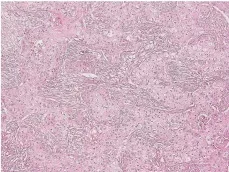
Cancer cells formed nests and exhibited keratinization. (A and C) The histological analysis showed structures comprising of predominantly solid and nest patterns, with keratinization (H&E; magnification, x100).
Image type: pathology (h&e)